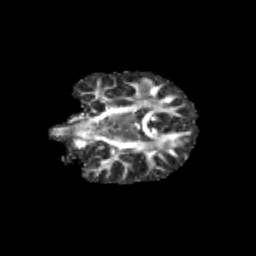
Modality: FA
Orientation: coronal
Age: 12
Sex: female
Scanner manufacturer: siemens
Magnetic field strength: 3 T
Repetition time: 3.8 s
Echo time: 0.07 s